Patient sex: M
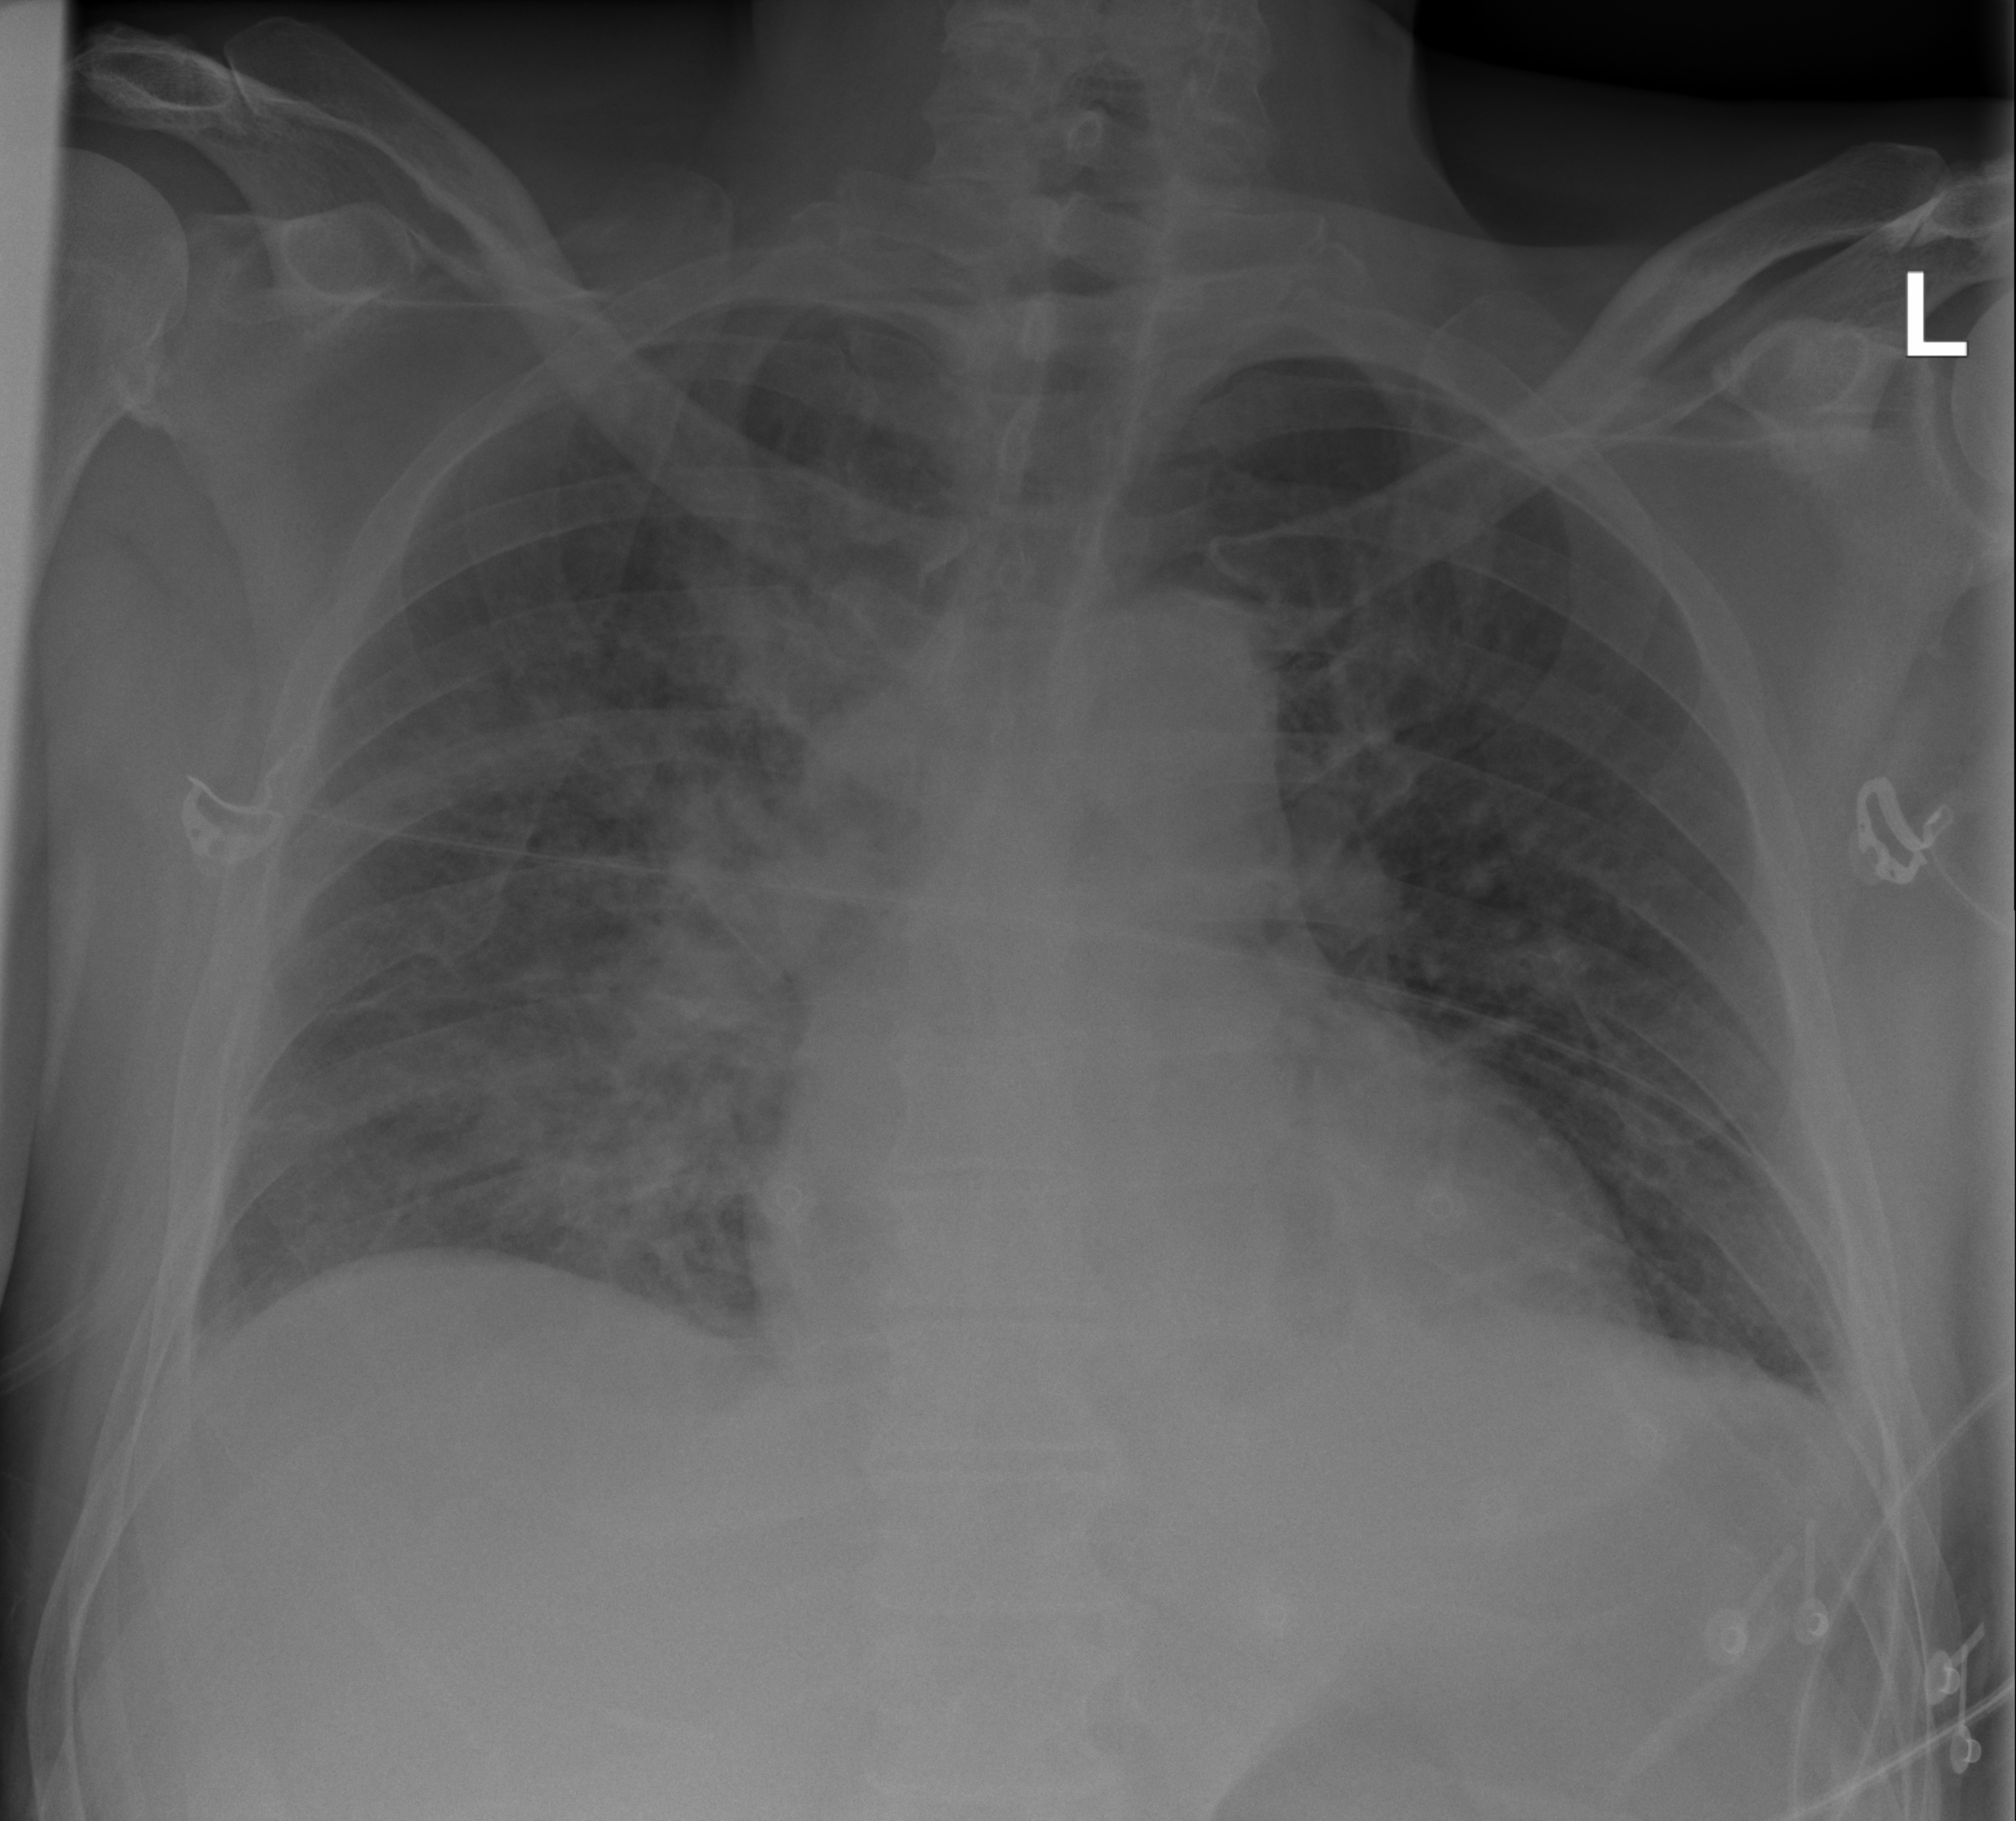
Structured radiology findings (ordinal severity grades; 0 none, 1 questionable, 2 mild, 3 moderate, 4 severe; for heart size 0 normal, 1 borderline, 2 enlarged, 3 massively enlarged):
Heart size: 0
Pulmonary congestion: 2
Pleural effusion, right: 2
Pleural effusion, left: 1
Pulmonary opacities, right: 3
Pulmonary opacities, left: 1
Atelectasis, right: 0
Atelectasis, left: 0